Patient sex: M
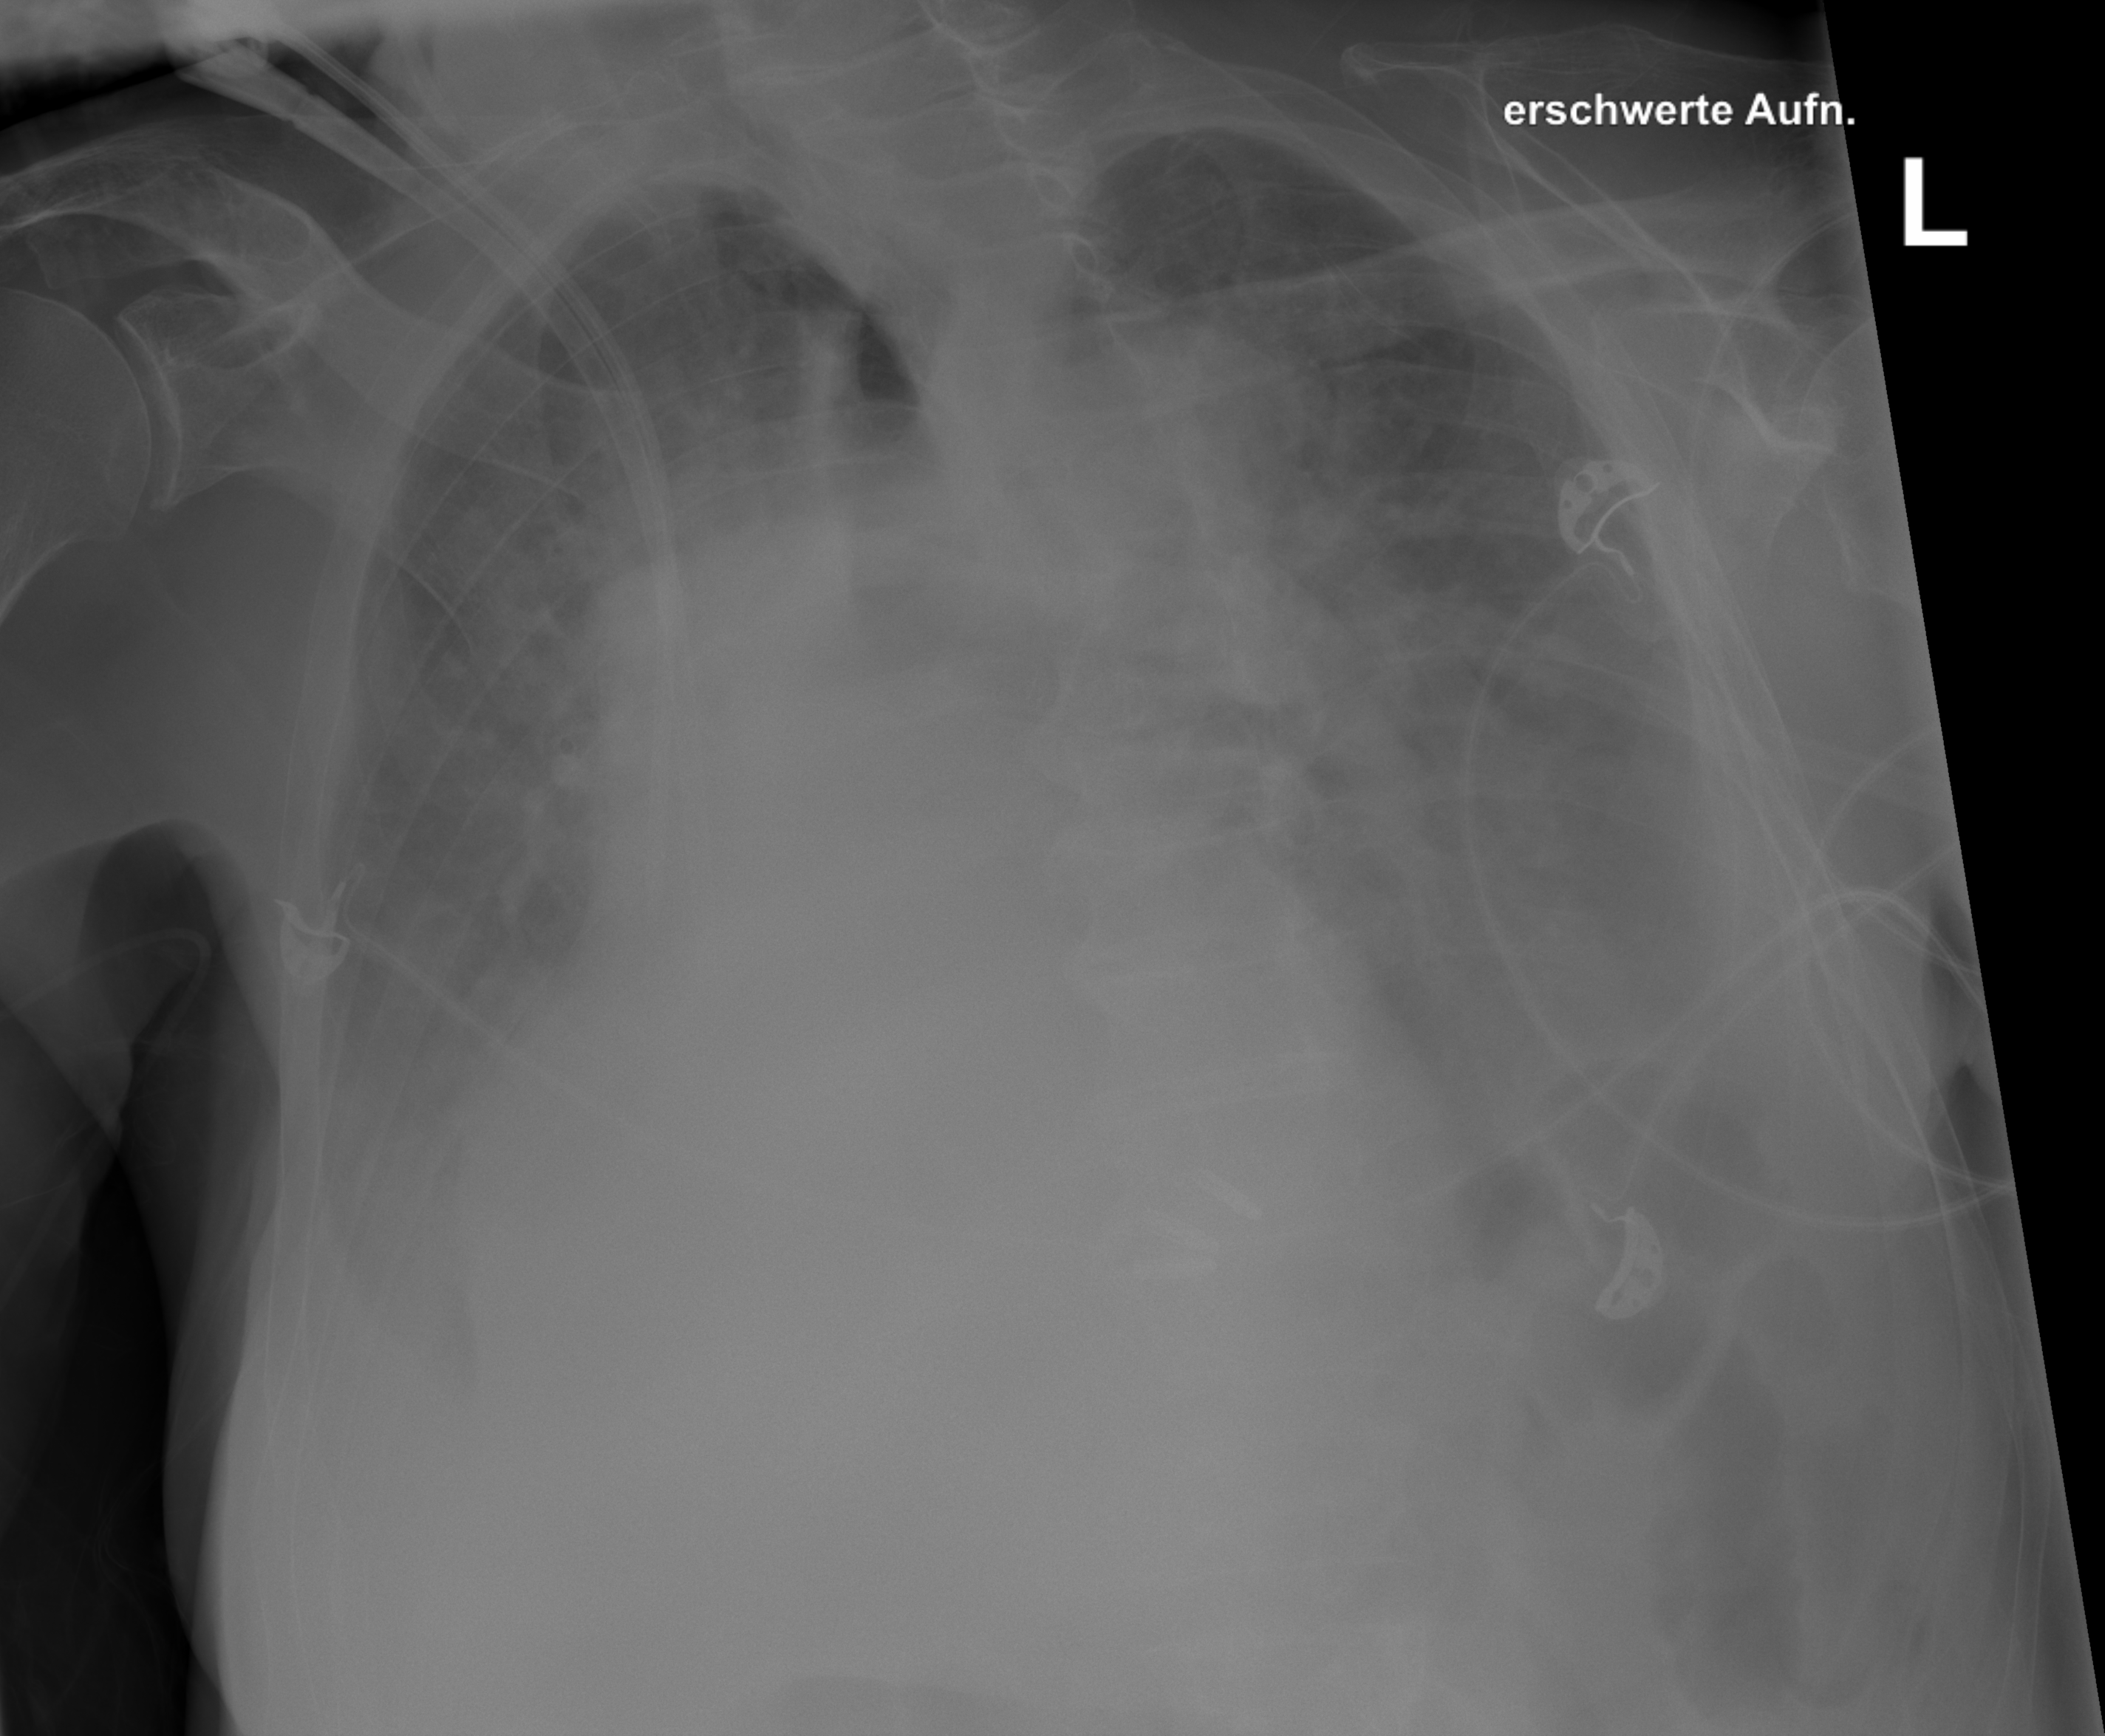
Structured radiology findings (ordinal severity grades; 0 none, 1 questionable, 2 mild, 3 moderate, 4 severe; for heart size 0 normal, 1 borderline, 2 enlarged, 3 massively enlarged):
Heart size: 3
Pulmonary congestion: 2
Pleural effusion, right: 3
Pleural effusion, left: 3
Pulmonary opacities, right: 0
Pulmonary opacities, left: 0
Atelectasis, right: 2
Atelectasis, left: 2